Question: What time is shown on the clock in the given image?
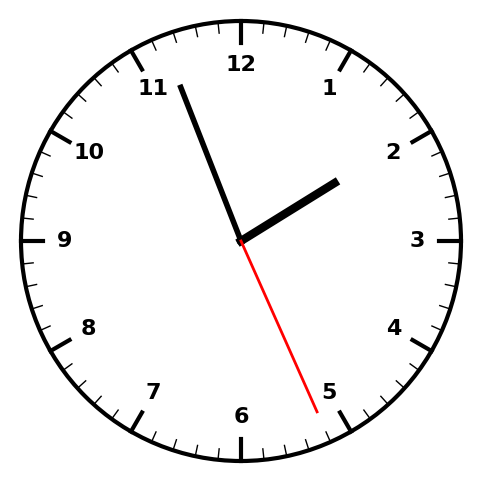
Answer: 01:56:26